Question: I have a cell-based tableview and I want to display some sort of tags within this tableview, preferably without having to use a view-based tableview.
Is there an elegant way to achieve something like the example here (HTML), ideally with a background-color as well.

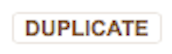
Answer: If you want to stick with a cell-based table view, you can subclass 'NSCell' and override:
'''
- (void)drawWithFrame:(NSRect)cellFrame inView:(NSView*)controlView
{
NSRect insetRect = NSInsetRect(cellFrame, 2.0, 2.0);
NSBezierPath* path = [NSBezierPath bezierPathWithRoundedRect:insetRect xRadius:3.0 yRadius:3.0];
[path stroke];
[[NSColor whiteColor] setFill];
[path fill];
[[NSColor brownColor] setStroke];
[path stroke];
NSMutableAttributedString* content = [[NSMutableAttributedString alloc] initWithString:@"DUPLICATE"];
NSFontManager* fontManager = [NSFontManager sharedFontManager];
NSFont* font = [fontManager fontWithFamily:@"Verdana"
traits:NSBoldFontMask
weight:0
size:13.0];
NSDictionary* attributes = @{NSFontAttributeName:font,
NSForegroundColorAttributeName:[NSColor brownColor]};
[content setAttributes:attributes range:NSMakeRange(0, [content length])];
[content setAlignment:NSCenterTextAlignment range:NSMakeRange(0, [content length])];
[content drawInRect:cellFrame];
}
'''
The above code generates a cell that vaguely resembles your button (you'll have to tweak fonts, colours, line-styles etc. yourself):

I also adjusted the row height in the table view delegate by providing:
'''
- (CGFloat)tableView:(NSTableView *)tableView heightOfRow:(NSInteger)row
{
return 24.0;
}
'''